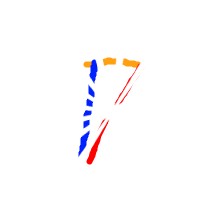
Shape: triangle